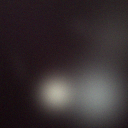
Screen state: off